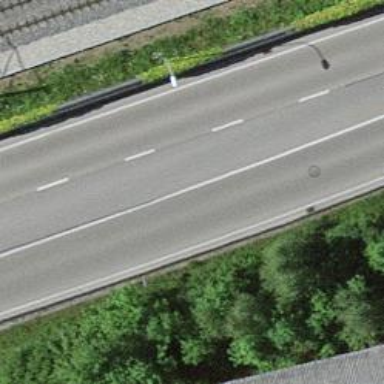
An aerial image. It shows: Asphalt road classified as primary highway.